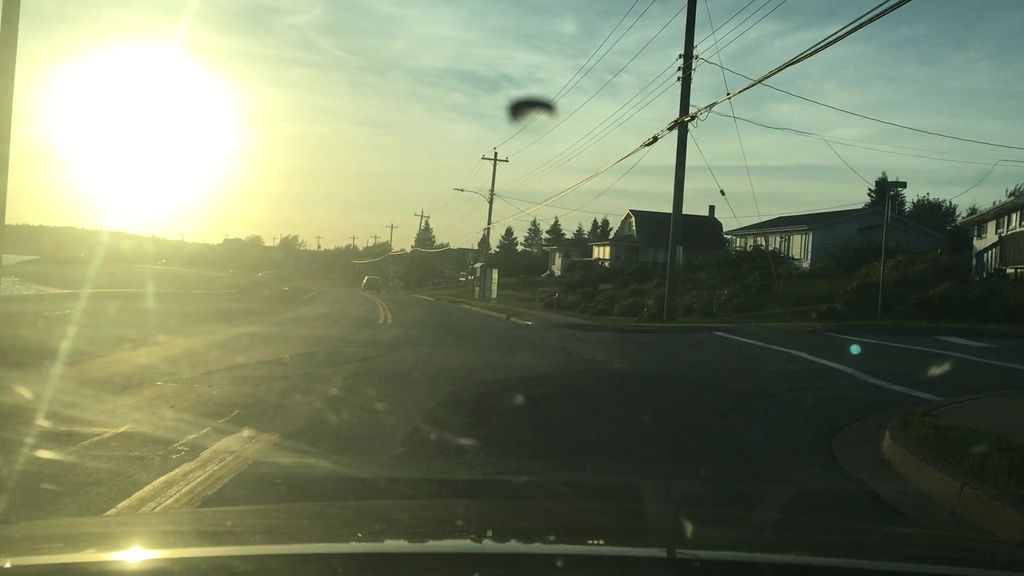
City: halifax